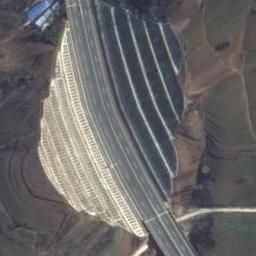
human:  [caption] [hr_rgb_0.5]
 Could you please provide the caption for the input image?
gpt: There are large terraces around the freeway, And artificial slopes on both sides of the freeway .

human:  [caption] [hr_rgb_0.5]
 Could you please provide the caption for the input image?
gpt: The freeway goes through the farmland .

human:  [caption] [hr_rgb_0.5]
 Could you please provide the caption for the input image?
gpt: A freeway with a small bend goes through the terrace .

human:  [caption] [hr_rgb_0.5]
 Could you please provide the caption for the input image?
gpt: The workshops on the highway are widely spaced .

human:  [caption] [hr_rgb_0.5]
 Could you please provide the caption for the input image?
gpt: The freeway on the mountain near the cliff .